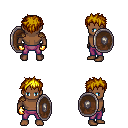
a pixel art fantasy rpg character, male body template, human, dark skin, leather shoulder armor, magenta pants, blonde bedhead hairstyle, gold gloves, shield, four views (front, back, left, right), 2x2 character sprite sheet, small pixel art, hard edges, no anti-aliasing